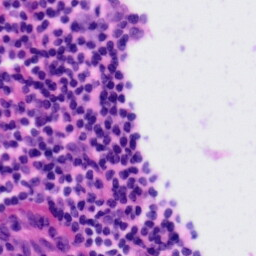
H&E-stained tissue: Tonsil